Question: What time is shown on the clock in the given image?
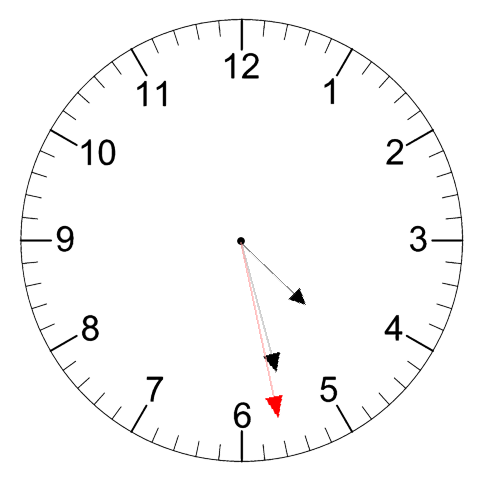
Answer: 04:27:28